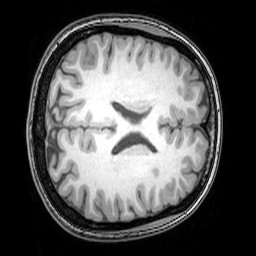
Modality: T1w
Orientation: axial
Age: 21
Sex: female
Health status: healthy
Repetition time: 0.081 s
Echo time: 0.037 s